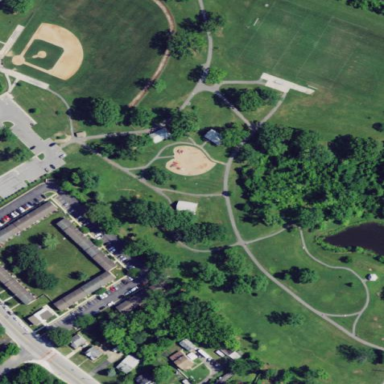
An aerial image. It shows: Lovely park for leisure and relaxation.